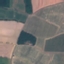
Land use / land cover: PermanentCrop